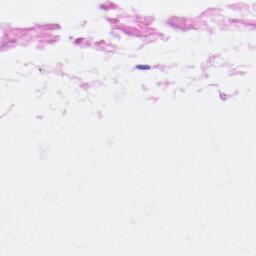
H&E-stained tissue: Heart